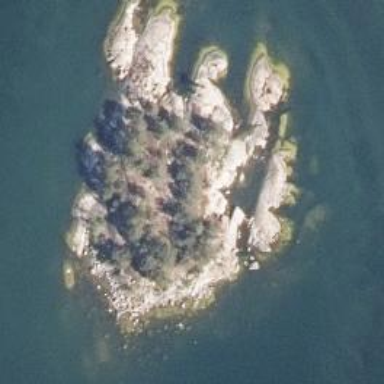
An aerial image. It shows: Islet along the natural coastline.